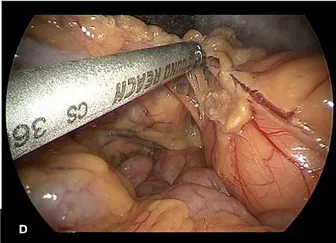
(D), Ultrasonic scalpel coagulates the tumor blood supply artery.
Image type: endoscopy (gi_endoscopy)